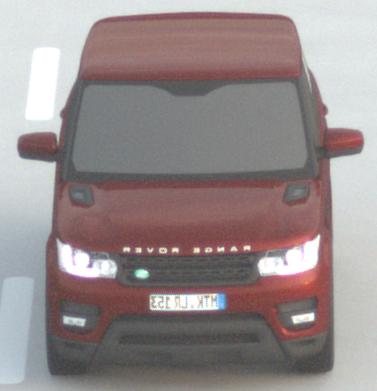
Make: Land Rover
Model: Range Rover Sport 5.0 V8 SC
Detailed model: Range Rover Sport (II)
Model produced from: 2013/09
Model produced until: 2015/07
Doors: 5
Color: red
Road condition: dry road
Daytime: sunrise or sunset
Contrast: low contrast